Interaction volume radius: 5 \u00c5
Interaction volume height: 20 \u00c5
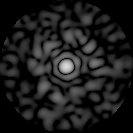
Disorder parameter: 0.8363